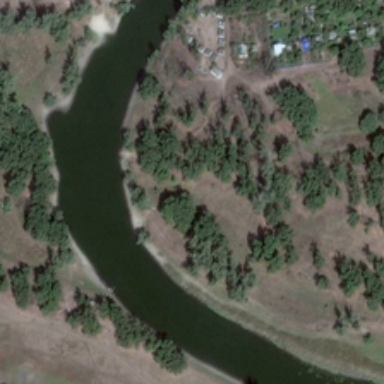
It is trees around the house and a green river .